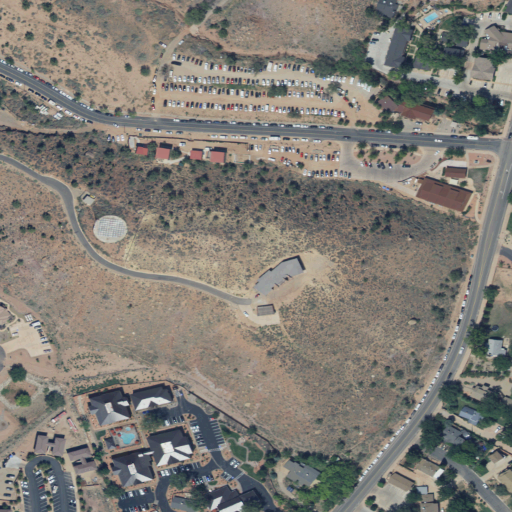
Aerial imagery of mountain in Utah named Moquitch Hill containing shrub, open development, low intensity development, and medium intensity development